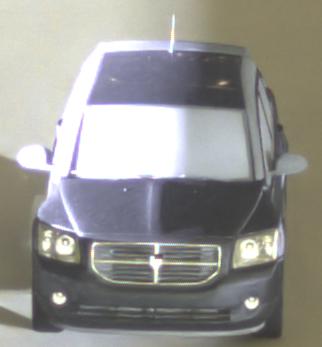
Make: Dodge
Model: Caliber 1.8
Detailed model: Caliber
Model produced from: 2006/06
Model produced until: 2009/03
Doors: 5
Color: black
Road condition: dry road
Daytime: night
Contrast: high contrast